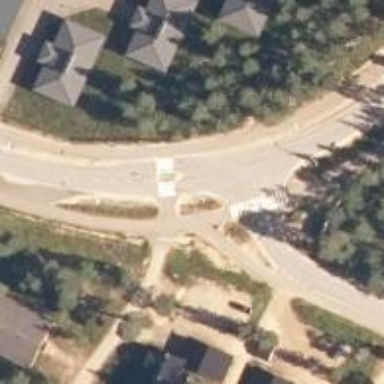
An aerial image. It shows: Marked footway crossing with asphalt surface and crossing island.